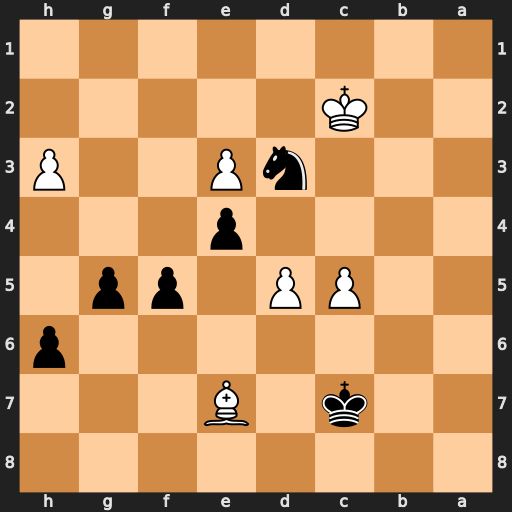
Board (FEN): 8/2k1B3/7p/2PP1pp1/4p3/3nP2P/2K5/8
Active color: b
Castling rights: -
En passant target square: -
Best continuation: Nb4+ Kd2 Nxd5 Bf8 h5